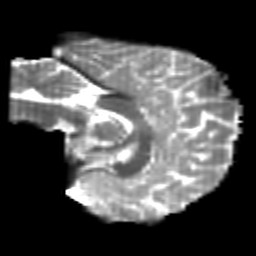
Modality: T2w
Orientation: sagittal
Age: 21
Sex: male
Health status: healthy
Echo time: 0.074 s